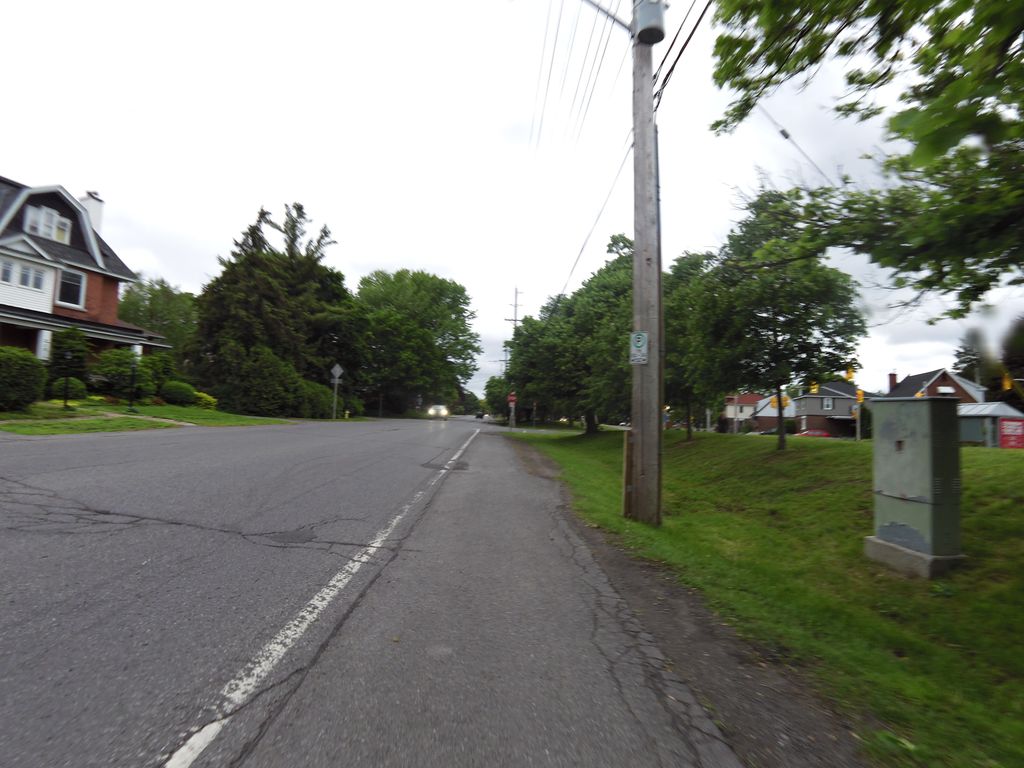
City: ottawa-gatineau